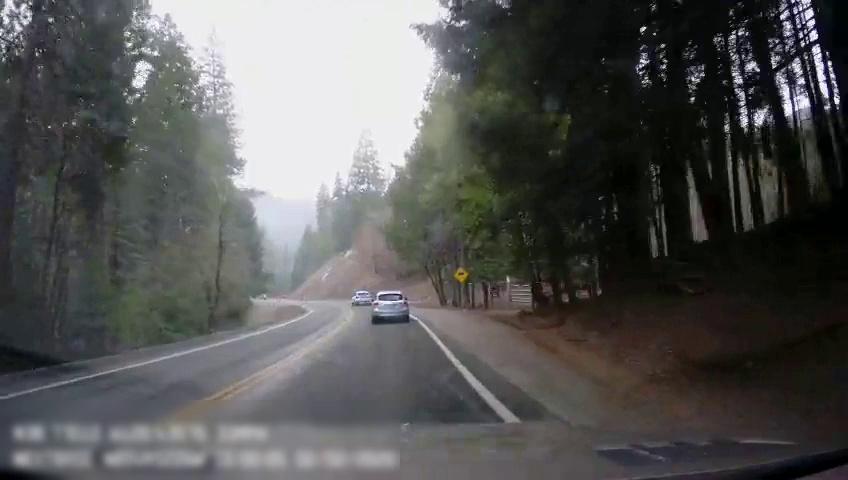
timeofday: Day
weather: Cloudy
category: Drivable Space
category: Vehicles | SUV
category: Vehicles | SUV
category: Lanes | Alternate Lane
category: Lanes | Current Lane
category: Lanes | Opposite Lane
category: Lanes | Opposite Lane
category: Traffic | Signs